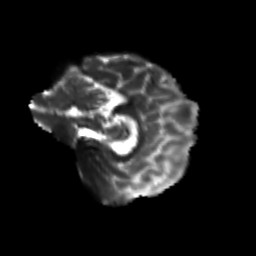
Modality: T2w
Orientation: sagittal
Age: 23
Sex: female
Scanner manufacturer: siemens
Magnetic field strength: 3 T
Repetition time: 3.5 s
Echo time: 0.125 s